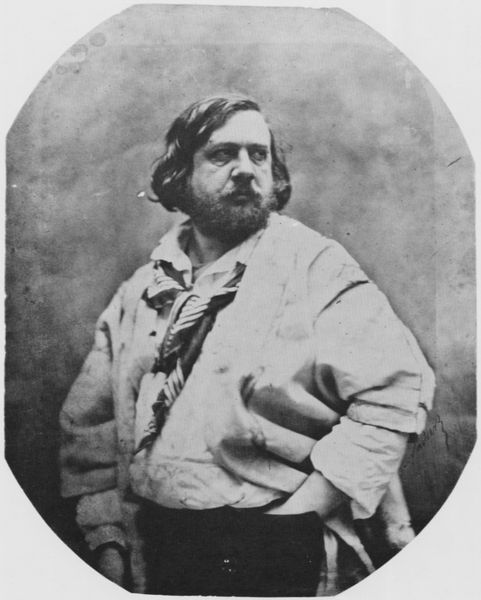
Titel: Théophile Gautier (1811–1872)
Künstler: Gaspard-Félix Tournachon
Schlagwörter: dunkel, hand, mann, weiß, ausschnitt, frisur, grau, haar, hintergrund, mund, nase, schwarz, stirn, blick, schal, tuch, bart, hemd, hose, jacke, augen, bärtig, falten, mensch, vollbart, portrait, porträt, haare, pose, reich, familie, vater, england, lippen, rechts, scheitel, kreis, oval, rund, man, amerika, dick, krawatte, ernst, halstuch, atelier, bauch, wange, foto, fotografie, photographie, wei, schwarzweiss, künstler, seite, augenringe, haarig, kittel, manschetten, posieren, tasche, politiker, photo, kravatte, seitenblick, schlips, halbprofil, jäger, müde, hosentasche, beleibt, gerahmt, fotographie, aufnahme, kippe, schwarzwei, kries, bärtiger mann, korpulent, oto, erfinder, lange, album, hosse, kraeftig, 20. jahrhundert, schaut nach rechts, großbürger, srm